Question: I have a small problem with java code formatting in Intellij Idea 14.1.4.
I have a piece of code formatted manually by me, that looks good for me:
'''
public class Test {
private static final ImmutableMap<String, String> map = new ImmutableMap.Builder<String, String>()
.put("key", "value")
.put("key", "value")
.put("key", "value")
.put("key", "value")
.put("key", "value")
.put("key", "value")
.build()
}
'''
but when I reformatted this code(Ctrl + Alt + L), I got:
'''
public class Test {
private static final ImmutableMap<String, String> map =
new ImmutableMap.Builder<String, String>().put("key", "value")
.put("key", "value")
.put("key", "value")
.put("key", "value")
.put("key", "value")
.put("key", "value")
.build()
}
'''
Intellij won't reformat anything because the code is already well-formatted.
I have a scheme with the next settings:

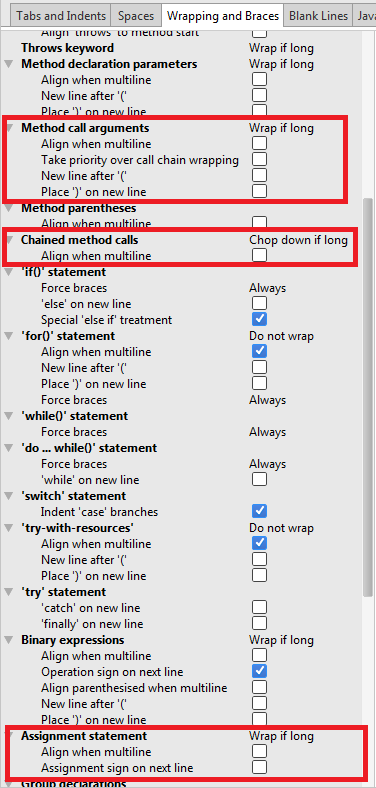
Answer: The problem was resolved when I ticked property
> "keep when reformatting"/"Line breaks"
it helps to format code on my own, with custom line breaks.